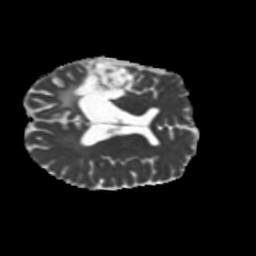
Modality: MD
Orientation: axial
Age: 49
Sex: male
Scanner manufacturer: siemens
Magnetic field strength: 3 T
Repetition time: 5.25 s
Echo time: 0.08 s